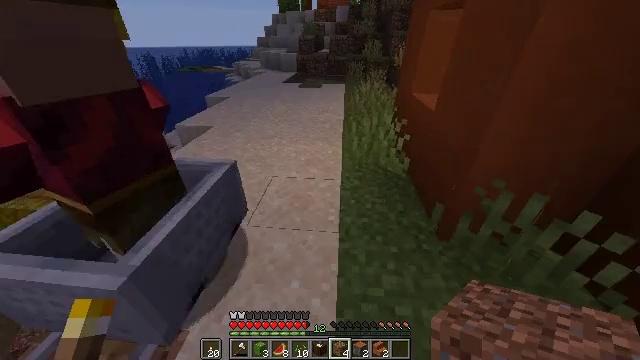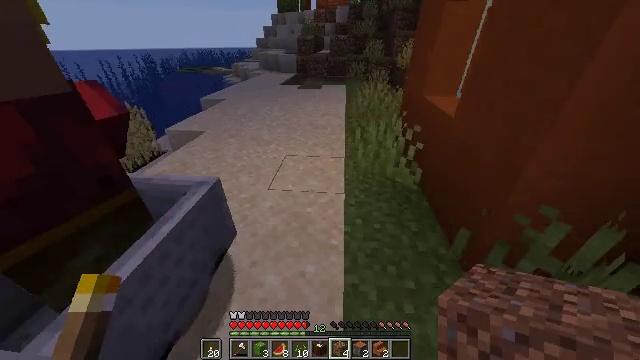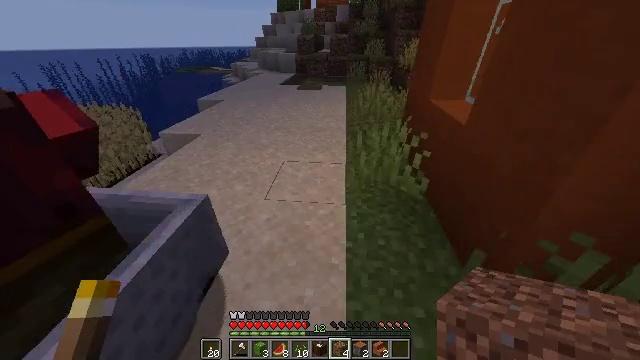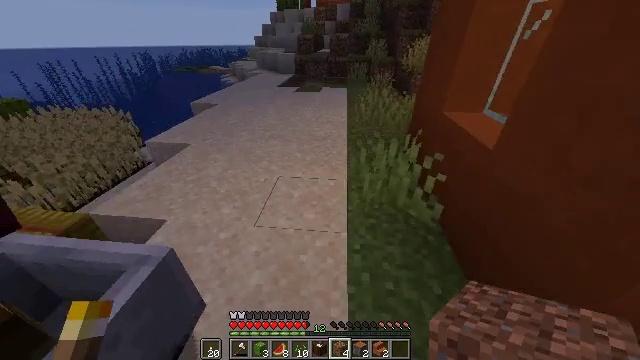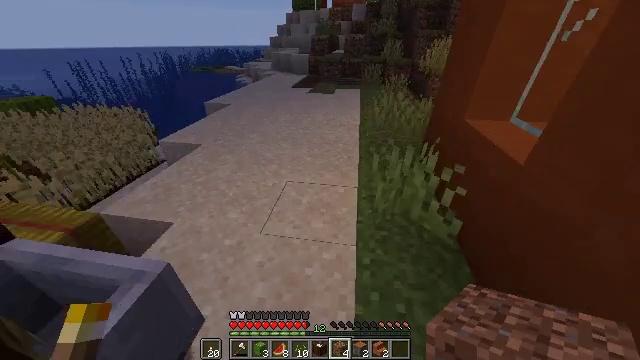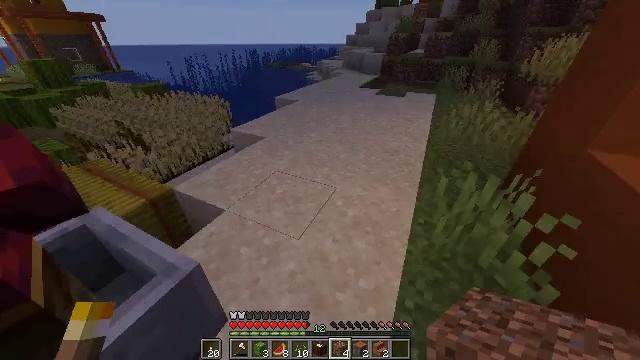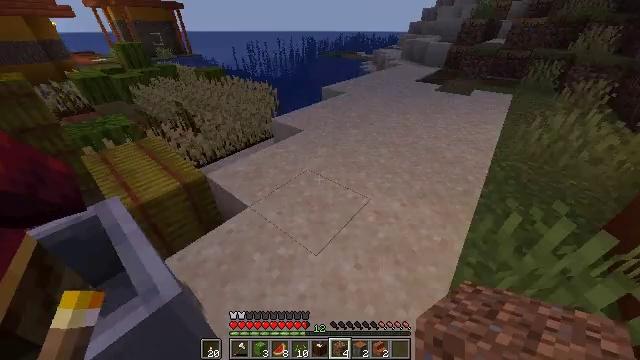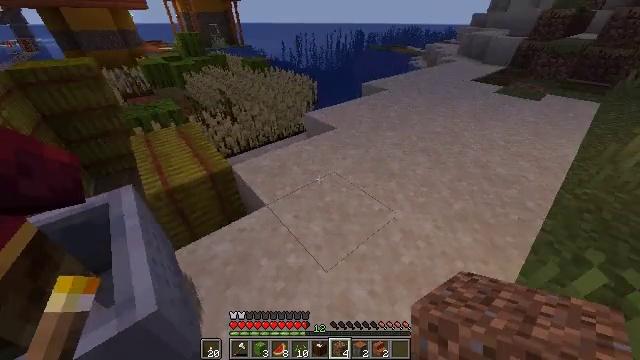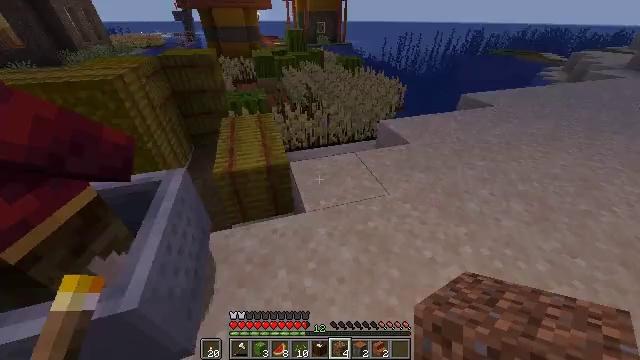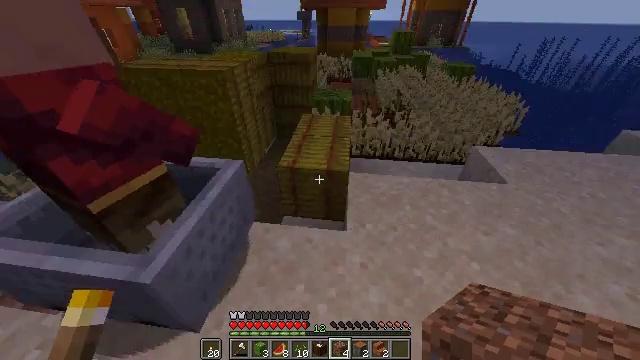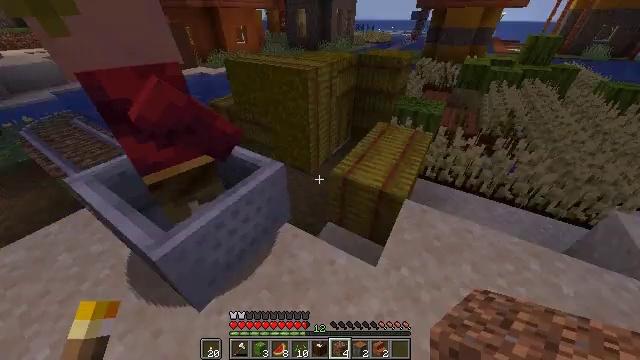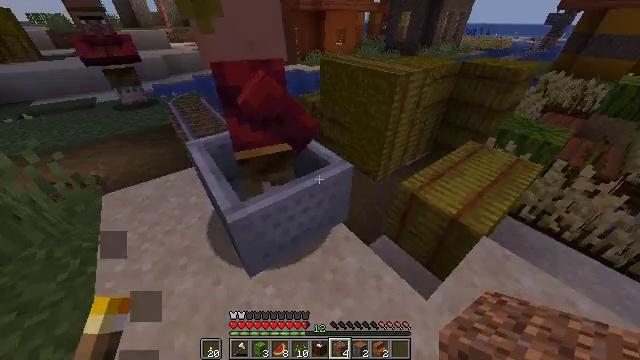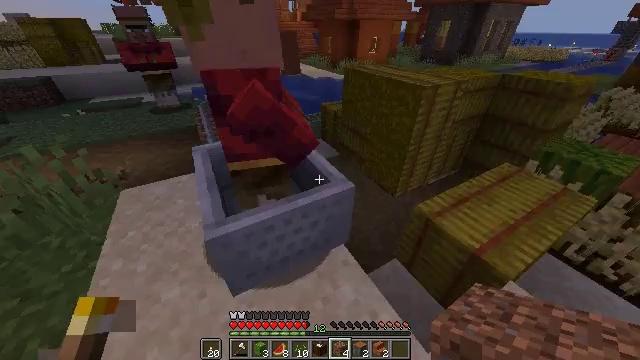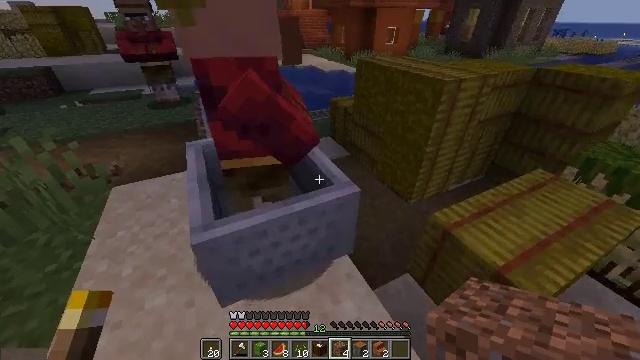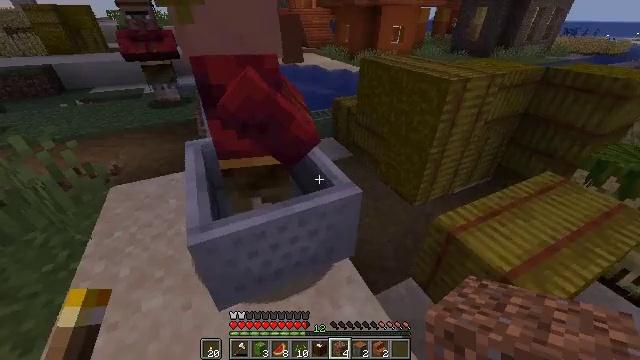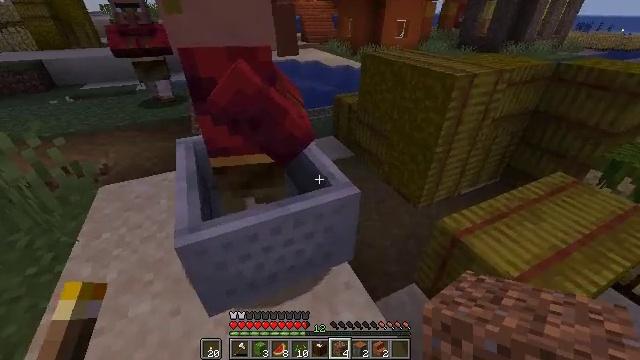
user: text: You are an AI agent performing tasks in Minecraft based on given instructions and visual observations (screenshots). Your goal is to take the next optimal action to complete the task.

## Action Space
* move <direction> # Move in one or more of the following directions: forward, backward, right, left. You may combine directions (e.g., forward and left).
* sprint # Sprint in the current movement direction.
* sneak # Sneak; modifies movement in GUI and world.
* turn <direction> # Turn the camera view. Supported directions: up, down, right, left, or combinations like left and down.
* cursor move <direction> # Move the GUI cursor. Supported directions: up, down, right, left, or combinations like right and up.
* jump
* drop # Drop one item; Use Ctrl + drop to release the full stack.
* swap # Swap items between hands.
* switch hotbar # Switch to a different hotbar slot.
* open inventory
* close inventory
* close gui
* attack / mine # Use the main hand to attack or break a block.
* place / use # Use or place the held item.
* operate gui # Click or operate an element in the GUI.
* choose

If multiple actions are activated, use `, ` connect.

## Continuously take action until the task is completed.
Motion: motion action
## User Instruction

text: Mine the rail.
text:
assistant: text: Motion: move forward, sprint
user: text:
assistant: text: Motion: move forward
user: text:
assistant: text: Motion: move forward
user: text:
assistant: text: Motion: move forward, turn left
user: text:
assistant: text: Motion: move forward, turn left
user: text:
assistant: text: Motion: move forward, turn left and down
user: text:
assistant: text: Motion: move forward and move right, turn left and down
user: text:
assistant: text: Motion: move forward and move right, turn left
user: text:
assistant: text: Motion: move forward and move right, turn left
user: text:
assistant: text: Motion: move forward and move right, turn left
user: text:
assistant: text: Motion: move forward, turn left
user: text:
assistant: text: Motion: turn left and up
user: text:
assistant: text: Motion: turn left
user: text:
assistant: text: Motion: no_op
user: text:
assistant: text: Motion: no_op
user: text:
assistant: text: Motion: no_op
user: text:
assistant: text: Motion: turn left
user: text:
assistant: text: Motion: move forward, turn left
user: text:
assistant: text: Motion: move forward, turn left
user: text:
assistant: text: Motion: move forward, turn left
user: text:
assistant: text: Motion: move forward, turn left
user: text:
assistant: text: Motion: move forward
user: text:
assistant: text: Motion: no_op
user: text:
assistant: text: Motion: no_op
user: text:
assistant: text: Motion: no_op
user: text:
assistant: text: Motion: no_op
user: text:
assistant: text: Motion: no_op
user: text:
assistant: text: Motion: no_op
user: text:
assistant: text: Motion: no_op
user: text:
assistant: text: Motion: no_op